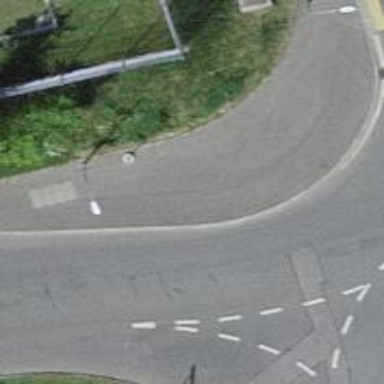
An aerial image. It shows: Residential road with asphalt surface and separate sidewalk.